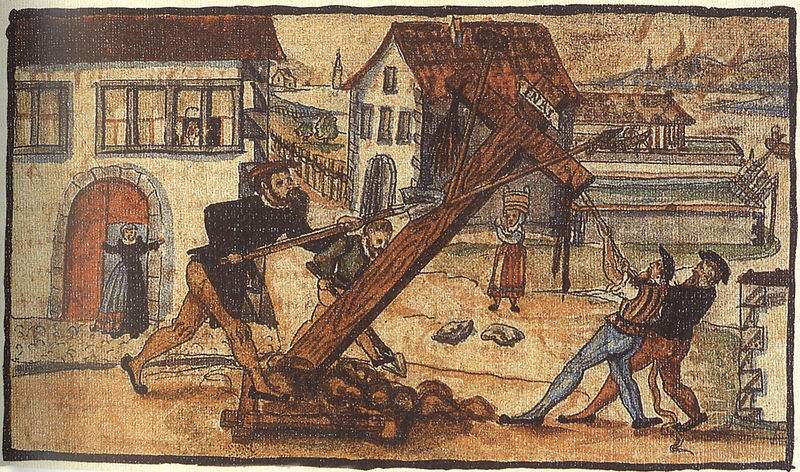
Titel: Klaus Hottinger stürzt ein Kreuz am Wegesrand in Stadelhofen
Institution: Zürich, Zentralbibliothek
Schlagwörter: gott, menschen, stadt, bunt, fenster, frau, holz, hut, hüte, männer, straße, tür, zeichnung, dach, haus, zaun, malerei, sockel, steine, häuser, papier, berge, dorf, mauer, platz, ziehen, seile, zerstörung, lanze, inschrift, balken, kreuz, religion, flammen, seil, druckgraphik, dynamik, leinwand, christus, jesus, kreuzigung, schreien, mittelalter, stall, speer, eimer, aufregung, kupferstich, aufstellen, schieben, schaufel, ziegen, buntstift, dorfplatz, zeichung, horizontale, scheiterhaufen, inri, aufrichten, zeichnungn, diagnonalen, jess, 16., keuz, 17., demontage, +inri, enai, kreuz niederreißen